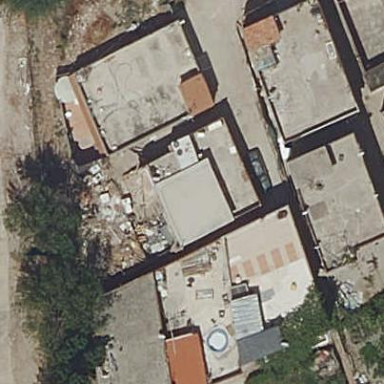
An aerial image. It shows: Detached building.